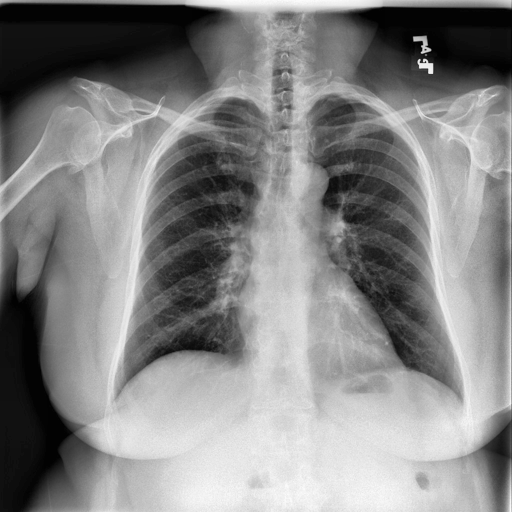
Finding: NORMAL